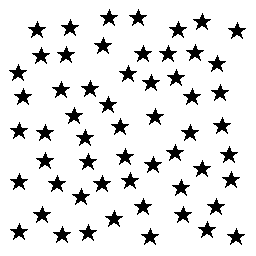
Squares: 0
Triangles: 0
Stars: 57
Total shapes: 57